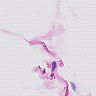
Metastatic tissue present: no